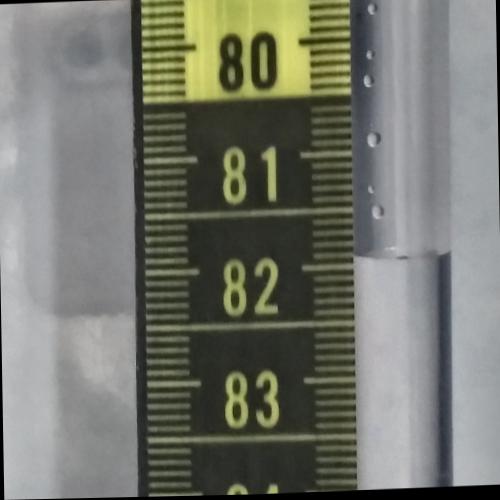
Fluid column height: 81.9 cm